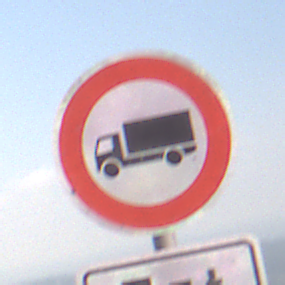
Verkehrszeichen: VerbotFuerKraftfahrzeugeUeberDreiKommaFuenfTonnen
Zusatzzeichen unten: SonstigeBeschraenkungen4
Umgebung: Outdoor, Nature
Tageszeit: Midday
Wetter: PartlyCloudy
Licht: Natural
Jahreszeit: NotSpecified
Kontrast: HighContrast